Question: I'm currently trying to setup a user profile picture. I have the User takes an image which is uploaded to Firebase, but I want to download that image and cache it. I'm having problems with downloading it right now, after I get that fixed I will worry about caching it.
'''
// Uploading Images to Firebase
func uploadImageToFirebaseStorage(data: NSData ) {
let storageRef = FIRStorage.storage().reference(withPath: "myPics/profilePic.jpg")
let uploadMetaData = FIRStorageMetadata()
uploadMetaData.contentType = "image/jpeg"
let uploadTask = storageRef.put(data as Data, metadata: uploadMetaData) { (metadata, error) in
if (error != nil) {
print("I Received an error \(error?.localizedDescription)")
} else {
print("Upload Complete! Here is the MetaData \(metadata?.downloadURL())")
}
}
'''
Now what I'm having problems with the Issue Navigator:

It has this issue on 'reference = self.storage'. Thank you in advance!
'''
//Download Image for User Profile Picture
func downloadImageUserFromFirebase() {
let storage = FIRStorage.storage()
var reference: FIRStorageReference!
reference = self.storage.referenceForURL("gs:URL.appspot.com")
reference.downloadURL { (url, error) in
let data = NSData(contentsOf: url!)
let image = UIImage(data: data! as Data)
self.profileImageView.image = image
}
}
'''
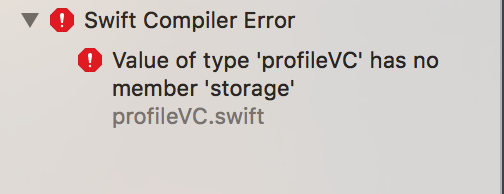
Answer: Storage wasn't declared as a property of the class, it was declared within that method. Additionally, even if it was declared as a property of the class, in swift you don't need to put self before a class property any longer unless you are within a closure.
Either do:
'''
func downloadImageUserFromFirebase() {
let storage = FIRStorage.storage()
var reference: FIRStorageReference!
//all I did here was remove self before storage
reference = storage.referenceForURL("gs:URL.appspot.com")
reference.downloadURL { (url, error) in
let data = NSData(contentsOf: url!)
let image = UIImage(data: data! as Data)
self.profileImageView.image = image
}
}
'''
Or, ideally, restructure the code:
'''
class ProfileViewController: UIViewController {
//here we are initializing it as a property of the class
let storage = FIRStorage.storage()
func downloadImageUserFromFirebase() {
var reference: FIRStorageReference = storage.referenceForURL("gs:URL.appspot.com")
reference.downloadURL { (url, error) in
//using a guard statement to unwrap the url and check for error
guard let imageURL = url, error == nil {
//handle error here if returned url is bad or there is error
return
}
guard let data = NSData(contentsOf: imageURL) else {
//same thing here, handle failed data download
return
}
let image = UIImage(data: data)
self.profileImageView.image = image
}
}
}
'''